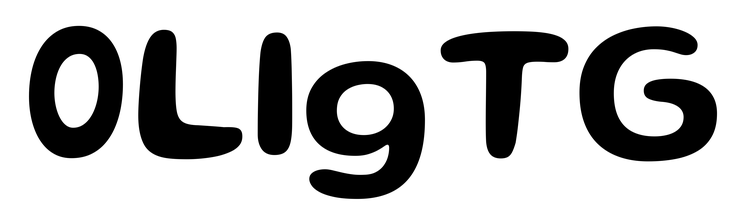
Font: Gluten_Medium